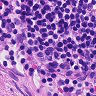
Metastatic tissue present: no